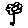
Label: flower